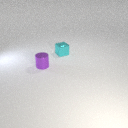
small cyan metal cube to the right of small purple metal cylinder